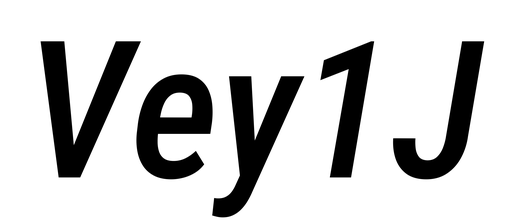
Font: Roboto-Italic_Condensed_Medium_Italic